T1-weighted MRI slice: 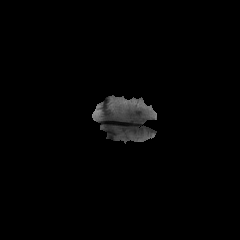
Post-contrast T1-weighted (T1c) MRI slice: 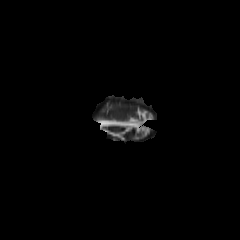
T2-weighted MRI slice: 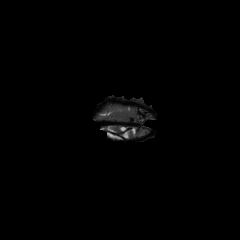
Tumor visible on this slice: no